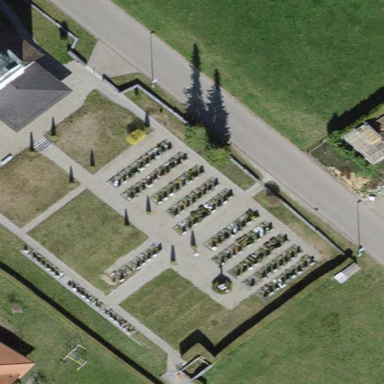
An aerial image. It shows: Cemetery.